The plot shows how the frequency content of a bearing vibration signal evolves over time (STFT spectrogram). Classify the bearing condition as one of: normal, inner_race, outer_race, ball.
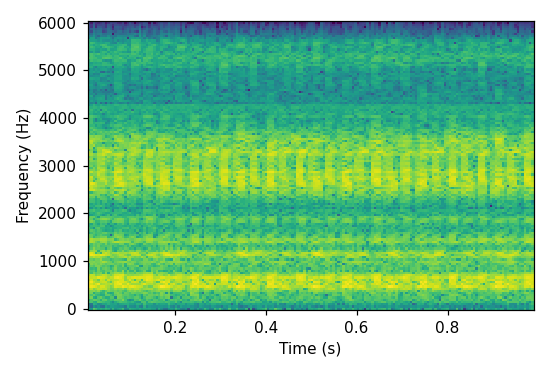
Answer: outer_race